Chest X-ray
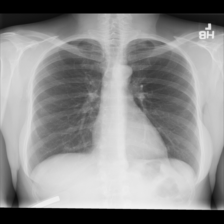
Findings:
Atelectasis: negative
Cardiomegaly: negative
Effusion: negative
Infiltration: negative
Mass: negative
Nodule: negative
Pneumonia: negative
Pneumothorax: negative
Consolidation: negative
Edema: negative
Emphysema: positive
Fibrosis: negative
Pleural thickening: negative
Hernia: negative